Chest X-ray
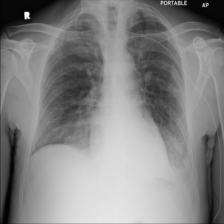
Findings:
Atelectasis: negative
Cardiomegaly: negative
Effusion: negative
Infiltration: negative
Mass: negative
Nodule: negative
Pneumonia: negative
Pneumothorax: negative
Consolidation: positive
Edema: negative
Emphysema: negative
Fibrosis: negative
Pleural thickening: negative
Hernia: negative